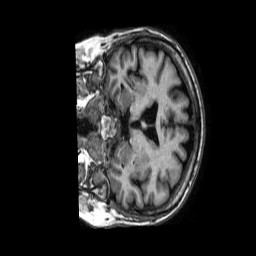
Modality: T1w
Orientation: coronal
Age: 63
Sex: female
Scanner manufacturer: philips
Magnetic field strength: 1.5 T
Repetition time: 0.007054 s
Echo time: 0.003181 s